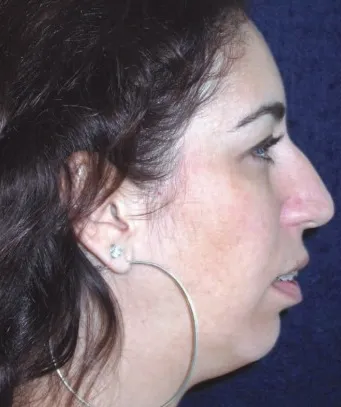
Facial profile. Of the patient (patient
signed informed consent authorizing the publication of these pictures).
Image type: medical_photograph (oral_photograph)